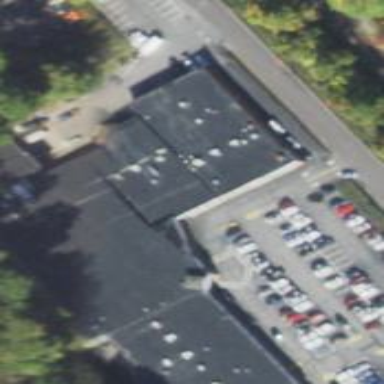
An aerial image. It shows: Commercial building.